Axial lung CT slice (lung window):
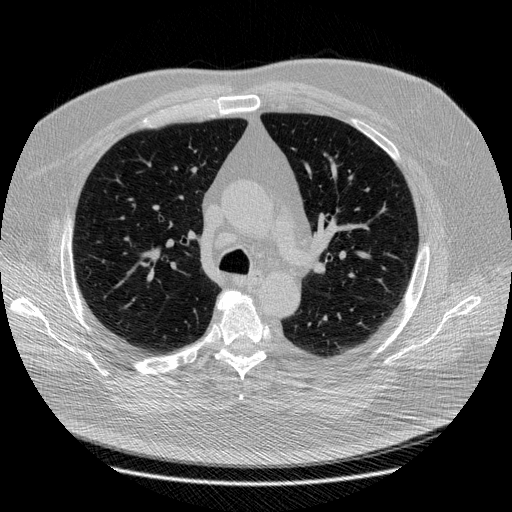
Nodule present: no